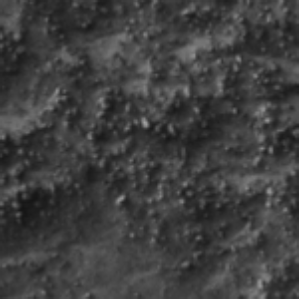
Label: frost